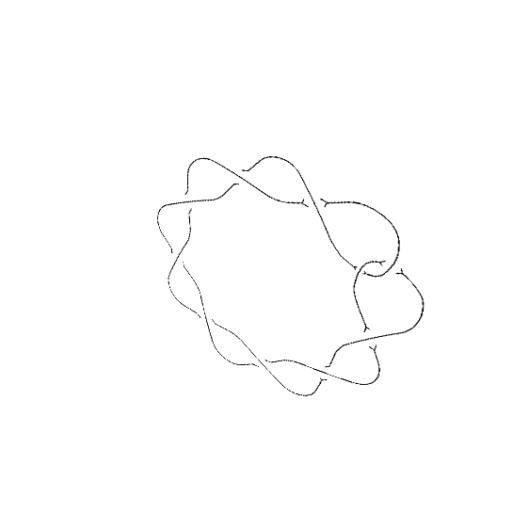
Crossing number: 10